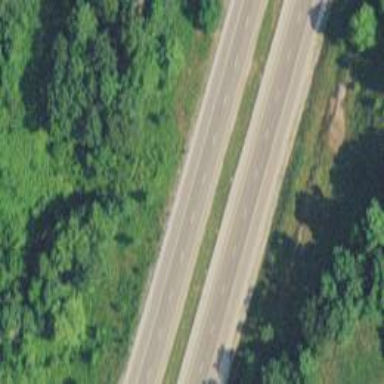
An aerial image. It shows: Motorway.